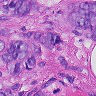
Metastatic tissue present: yes